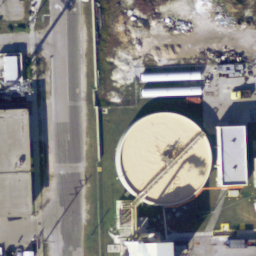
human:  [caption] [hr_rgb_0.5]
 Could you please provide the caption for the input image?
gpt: There is a water tank on the lawn.

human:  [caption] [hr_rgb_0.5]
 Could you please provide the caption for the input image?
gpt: There is a container on the lawn.

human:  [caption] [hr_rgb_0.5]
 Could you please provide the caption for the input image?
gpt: There is a storage tank on the lawn.

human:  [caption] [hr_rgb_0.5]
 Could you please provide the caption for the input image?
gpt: There is a tank on the lawn.

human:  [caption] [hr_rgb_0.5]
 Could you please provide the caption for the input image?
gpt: There is a container on the lawn.